Question: So I've given the user controls to use a seekbar to change the radius of a circle overlay object in a MapView.
However, when you drag the seekbar to change the radius of the circle, only the bottom portion of it updates smoothly:

The top half is what the radius of the circle , and the bottom is where the radius of the circle currently is. The bottom part updates smoothly (along with the progress on the seekbar), but the top remains static for a half second or so.
Ever seen anything like this before? Here is the onDraw method from the RadiusOverlay object I'm using:
'''
public void draw(Canvas canvas, MapView mapView, boolean shadow) {
super.draw(canvas, mapView, shadow);
Point point = new Point();
Projection projection = mapView.getProjection();
projection.toPixels(mGeoPoint, point);
float projectedRadius = projection.metersToEquatorPixels((float)(mRadius * 1609.3d));
Paint paint = new Paint();
paint.setStyle(Paint.Style.FILL);
paint.setARGB(50, 41, 166, 247);
paint.setAntiAlias(true);
canvas.drawCircle((float)point.x, (float)point.y, projectedRadius, paint);
}
'''
Thanks for having a look.
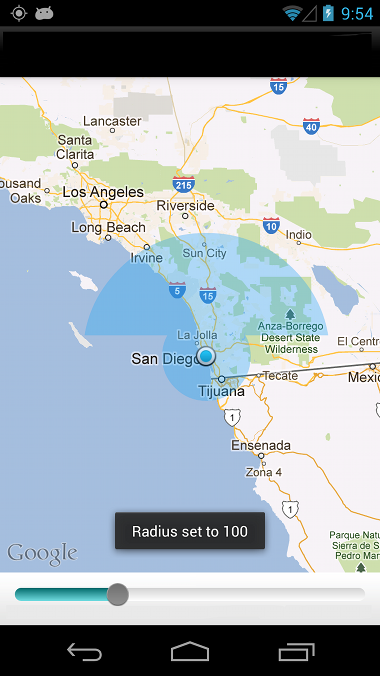
Answer: So I added this to the method which draws the circle overlay:
'''
mController.animateTo(mLocationOverlay.getMyLocation());
'''
where 'mController' is a LocationController and 'mLocationOverlay' is a LocationOverlay (I guess that was a bit obvious).
Anyways adding that line made the circle animate smoothly. It probably as something to do with how overlays work on the map, if they aren't centered they will clip or something. Who knows. But I tested it again by removing that line and sure enough it clipped again. So I guess that's the solution.
If anyone has a real explanation feel free to provide it.